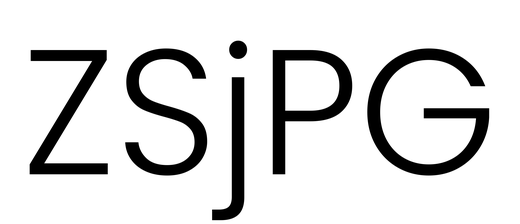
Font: Poppins-Light